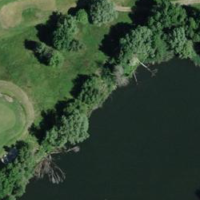
EUNIS habitat code: 53
Species observed at this site:
Boloria dia
Nycticorax nycticorax